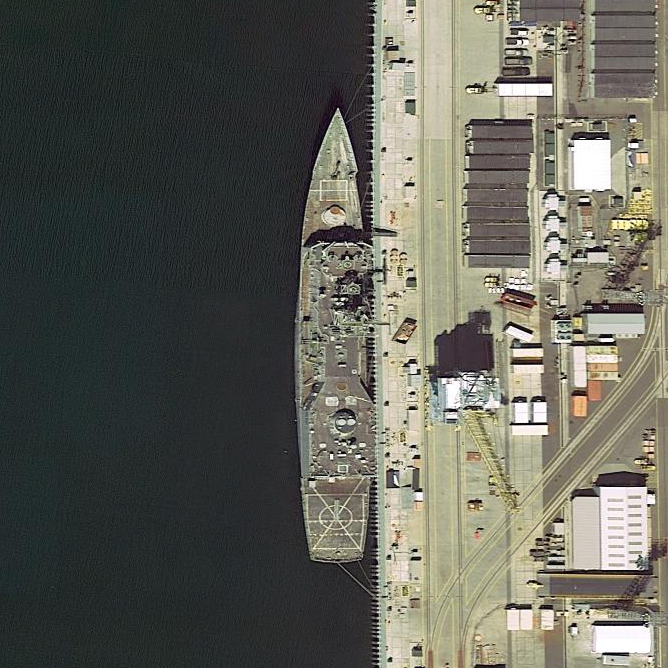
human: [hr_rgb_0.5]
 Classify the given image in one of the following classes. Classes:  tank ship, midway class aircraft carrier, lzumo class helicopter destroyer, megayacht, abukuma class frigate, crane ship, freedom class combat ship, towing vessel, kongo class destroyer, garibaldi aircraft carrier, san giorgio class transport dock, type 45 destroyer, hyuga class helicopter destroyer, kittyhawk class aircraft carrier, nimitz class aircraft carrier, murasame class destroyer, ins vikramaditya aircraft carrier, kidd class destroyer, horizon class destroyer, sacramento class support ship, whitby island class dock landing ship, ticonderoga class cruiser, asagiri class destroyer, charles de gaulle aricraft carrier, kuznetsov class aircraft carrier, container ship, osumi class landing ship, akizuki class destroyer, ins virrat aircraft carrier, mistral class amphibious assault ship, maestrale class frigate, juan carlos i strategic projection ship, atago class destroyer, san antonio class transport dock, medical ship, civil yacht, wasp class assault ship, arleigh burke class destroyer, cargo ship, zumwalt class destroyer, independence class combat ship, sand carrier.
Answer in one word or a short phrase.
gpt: Ticonderoga class cruiser